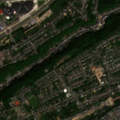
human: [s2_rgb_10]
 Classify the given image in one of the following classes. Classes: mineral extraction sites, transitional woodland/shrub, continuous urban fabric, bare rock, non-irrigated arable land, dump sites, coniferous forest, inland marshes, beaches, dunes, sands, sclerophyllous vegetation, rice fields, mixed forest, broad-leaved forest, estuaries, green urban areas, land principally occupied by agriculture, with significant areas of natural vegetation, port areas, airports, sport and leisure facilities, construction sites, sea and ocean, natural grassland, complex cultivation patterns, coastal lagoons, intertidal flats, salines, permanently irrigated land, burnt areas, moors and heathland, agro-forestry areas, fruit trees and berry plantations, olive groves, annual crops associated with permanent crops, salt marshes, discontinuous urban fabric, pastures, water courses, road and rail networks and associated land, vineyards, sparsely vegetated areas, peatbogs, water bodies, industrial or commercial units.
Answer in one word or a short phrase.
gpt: discontinuous urban fabric, industrial or commercial units, green urban areas, broad-leaved forest